Question: I have a series of plotted values '(x, y)'. I'm searching for a way to classify each segments '{(Xi, Yi), (Xi+1, Yi+1)}' by fastest longest growing/decresing slope.

In example image, segment (620, 635) has slope greater than segment (516, 550) but the second segment is longer than the first. So in this chartsegment (516, 550) will be the first, cause present very high slope and it's really long.
Second place for segment (620, 635) which has really high slope but a length smaller than previous segment. How can I compute this in matlab?
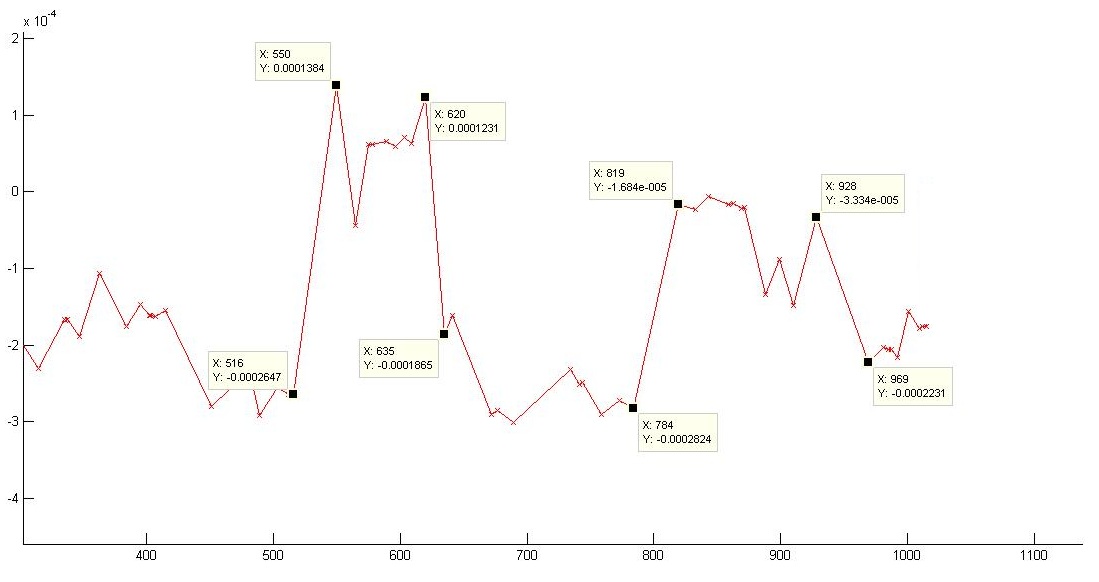
Answer: Given two vectors 'x' and 'y' defining your line segments, the length of each segment is:
'''
sqrt(diff(x).^2 + diff(y).^2);
'''
and the absolute value of the slope of each segment (since that seems to be what you are using) is
'''
abs(diff(y)./diff(x));
'''
Now combine these two together in some suitable way to give a metric, depending on the importance of each to your application. For example, assigning twice the weight to the slope:
'''
metric = sqrt(diff(x).^2 + diff(y).^2) + 2*abs(diff(y)./diff(x));
'''
Then sort on this metric:
'''
[~, IX] = sort(metric, 'descend');
'''
'IX(1)' will be the index into a vector of slope segments of the segment with the largest value of your chosen metric. Its endpoints are '[x(IX(1)), y(IX(1))]' and '[x(IX(1)+1), y(IX(1)+1)]'.
You can use an arbitrarily complex function of the slopes & lengths as your metric, if it is important for your application. If it is possible in your application for two 'x' values to be identical, you will need to handle the resulting 'NaN's carefully!